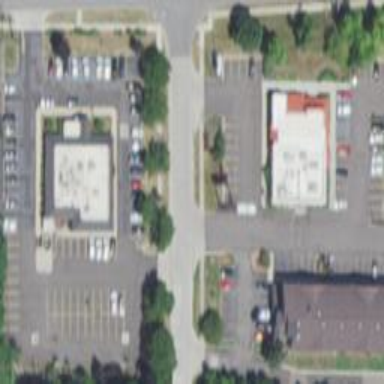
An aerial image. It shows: Retail area.